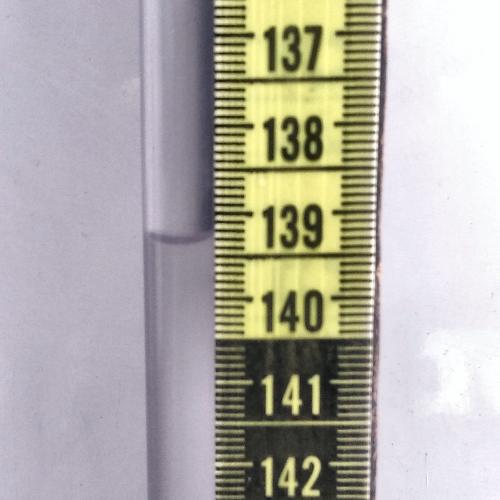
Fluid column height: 139.3 cm